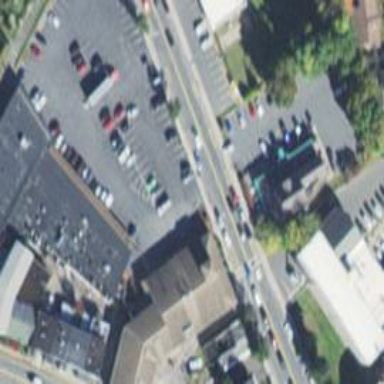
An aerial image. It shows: Retail area.